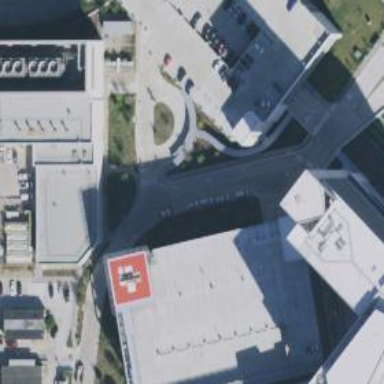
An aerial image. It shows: Multi-storey parking building.